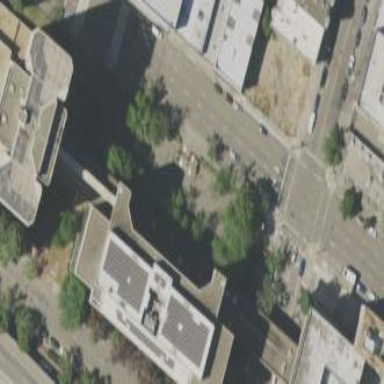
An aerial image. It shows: Courthouse building.